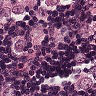
Metastatic tissue present: yes